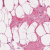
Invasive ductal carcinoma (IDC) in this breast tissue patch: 0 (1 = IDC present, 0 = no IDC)